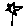
Label: flower